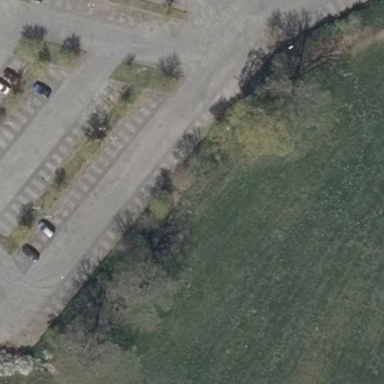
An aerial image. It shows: Parking area with surface.